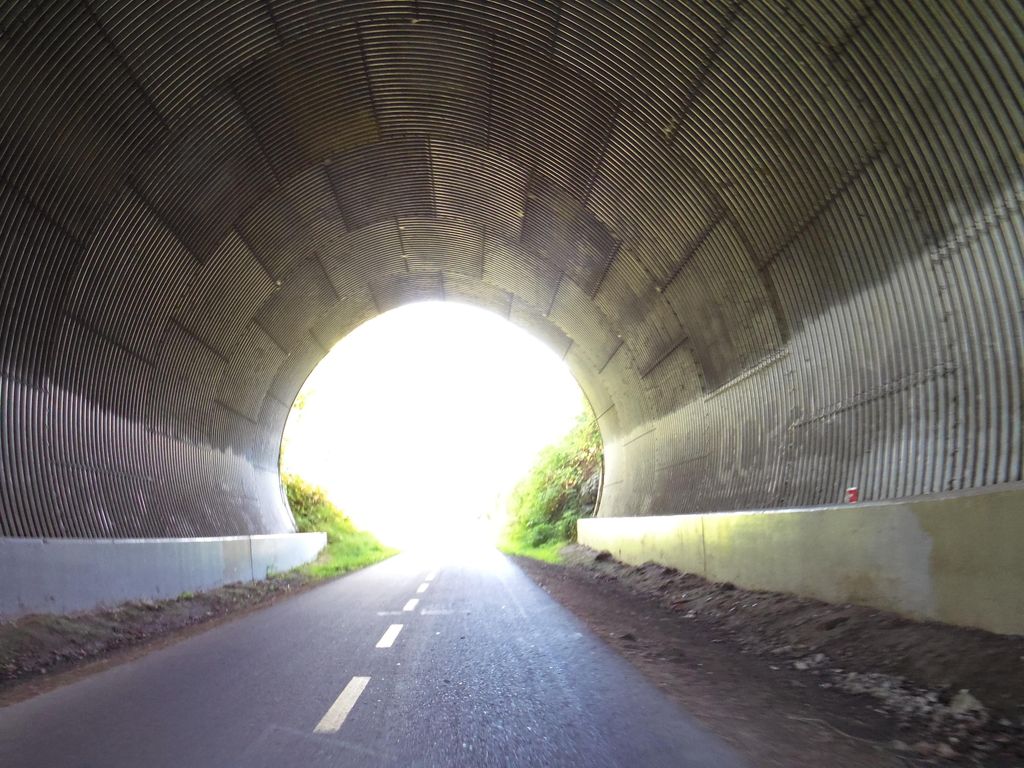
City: victoria